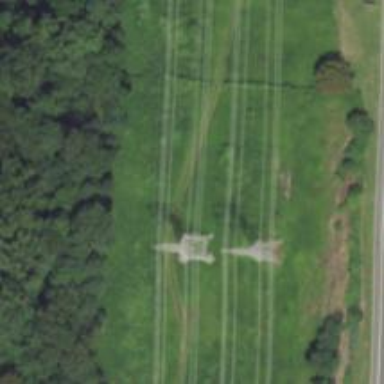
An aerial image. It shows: Power tower.